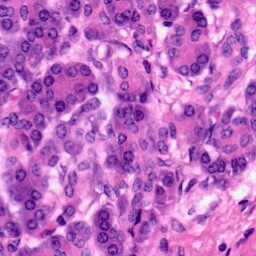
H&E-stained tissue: Pancreatic